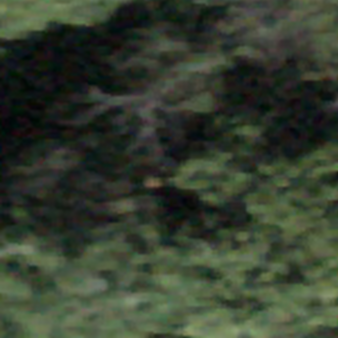
Label: other